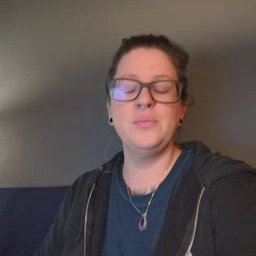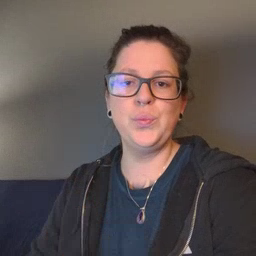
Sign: no